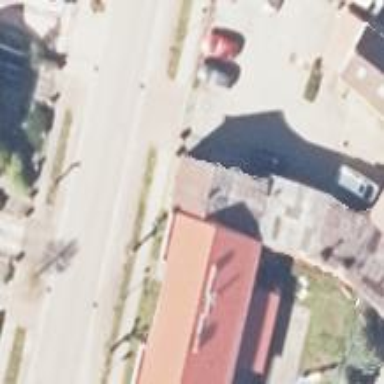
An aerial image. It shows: Car repair shop.